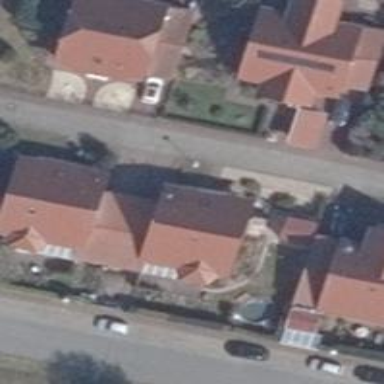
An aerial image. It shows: Residential road.